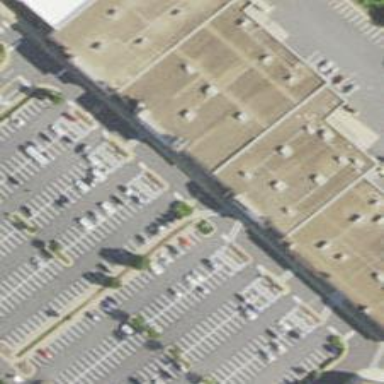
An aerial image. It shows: Parking space is available.